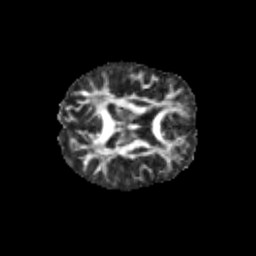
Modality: FA
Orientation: axial
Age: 12
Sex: female
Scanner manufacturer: siemens
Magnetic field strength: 3 T
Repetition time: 3.8 s
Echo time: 0.07 s